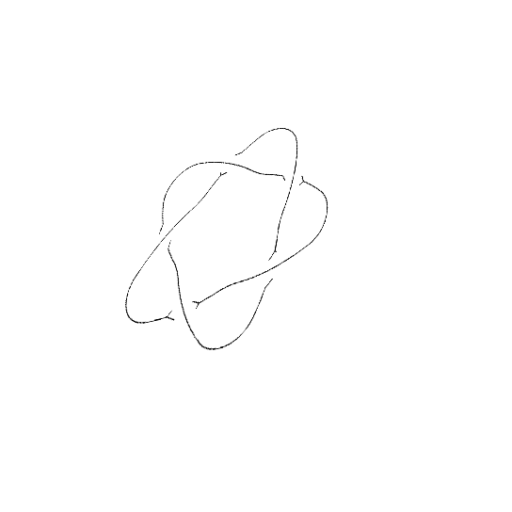
Crossing number: 5